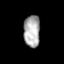
Tissue: skin
Cell type: Epithelial cells
Senescence score: 0.2305
Nuclear area (px): 507
Mean DAPI intensity: 173.919